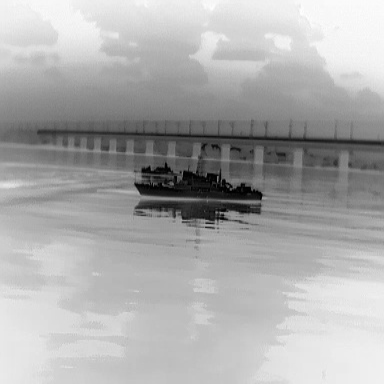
There is a warship in the infrared image.